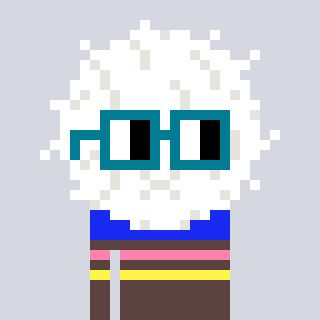
a pixel art character with square dark green glasses, a cottonball-shaped head and a darkbrown-colored body on a cool background